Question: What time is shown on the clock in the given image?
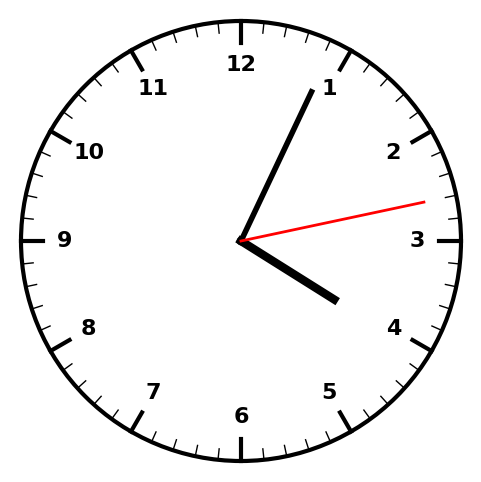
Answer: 04:04:13